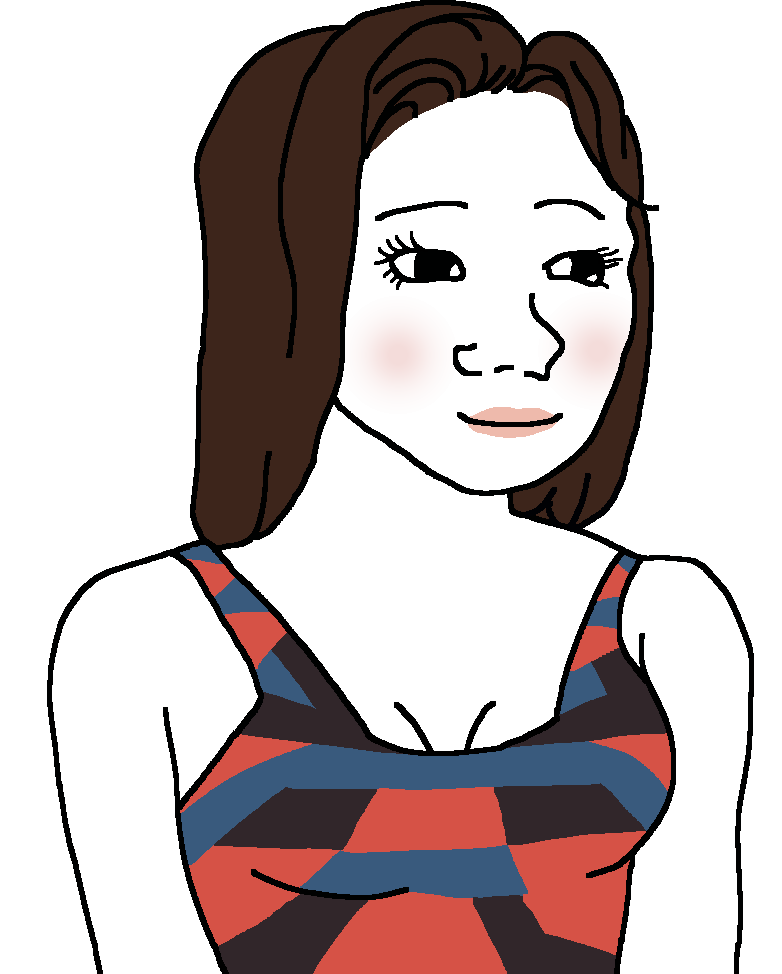
Label: 5_Trad_Wife